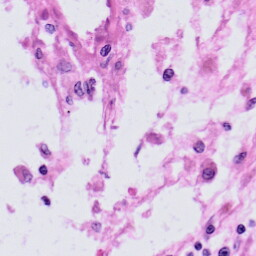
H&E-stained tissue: Skin